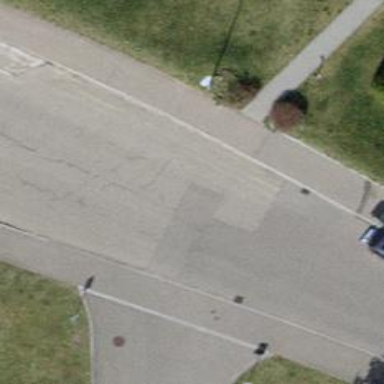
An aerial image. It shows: Unclassified road.